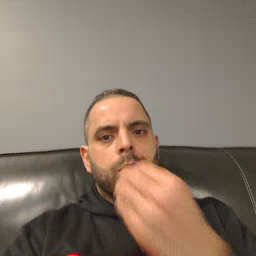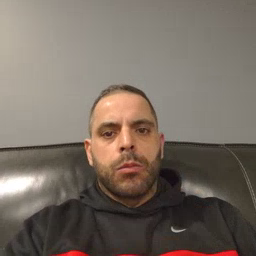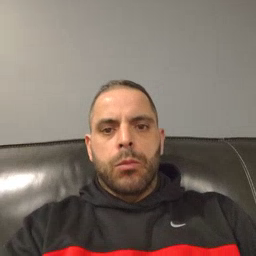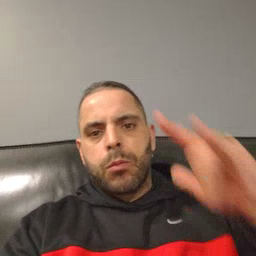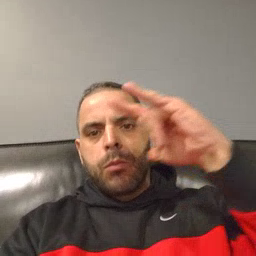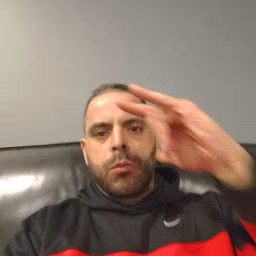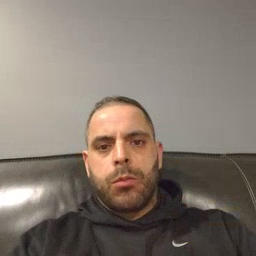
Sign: airplane